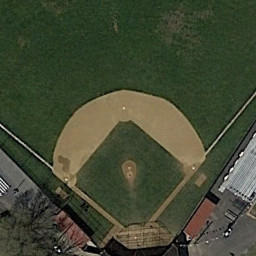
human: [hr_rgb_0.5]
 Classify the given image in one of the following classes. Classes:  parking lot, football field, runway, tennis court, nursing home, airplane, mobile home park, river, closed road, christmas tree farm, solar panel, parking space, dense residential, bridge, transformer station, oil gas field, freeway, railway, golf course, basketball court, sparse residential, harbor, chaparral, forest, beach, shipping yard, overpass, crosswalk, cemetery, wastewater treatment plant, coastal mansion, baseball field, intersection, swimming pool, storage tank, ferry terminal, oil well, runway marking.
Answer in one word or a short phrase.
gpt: baseball field